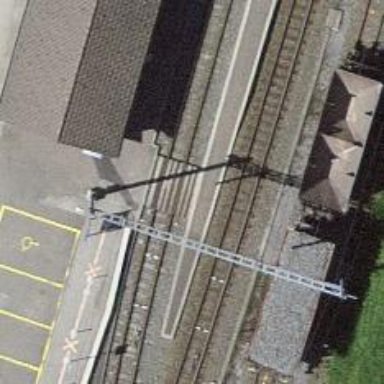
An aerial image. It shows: Uncontrolled railway crossing.